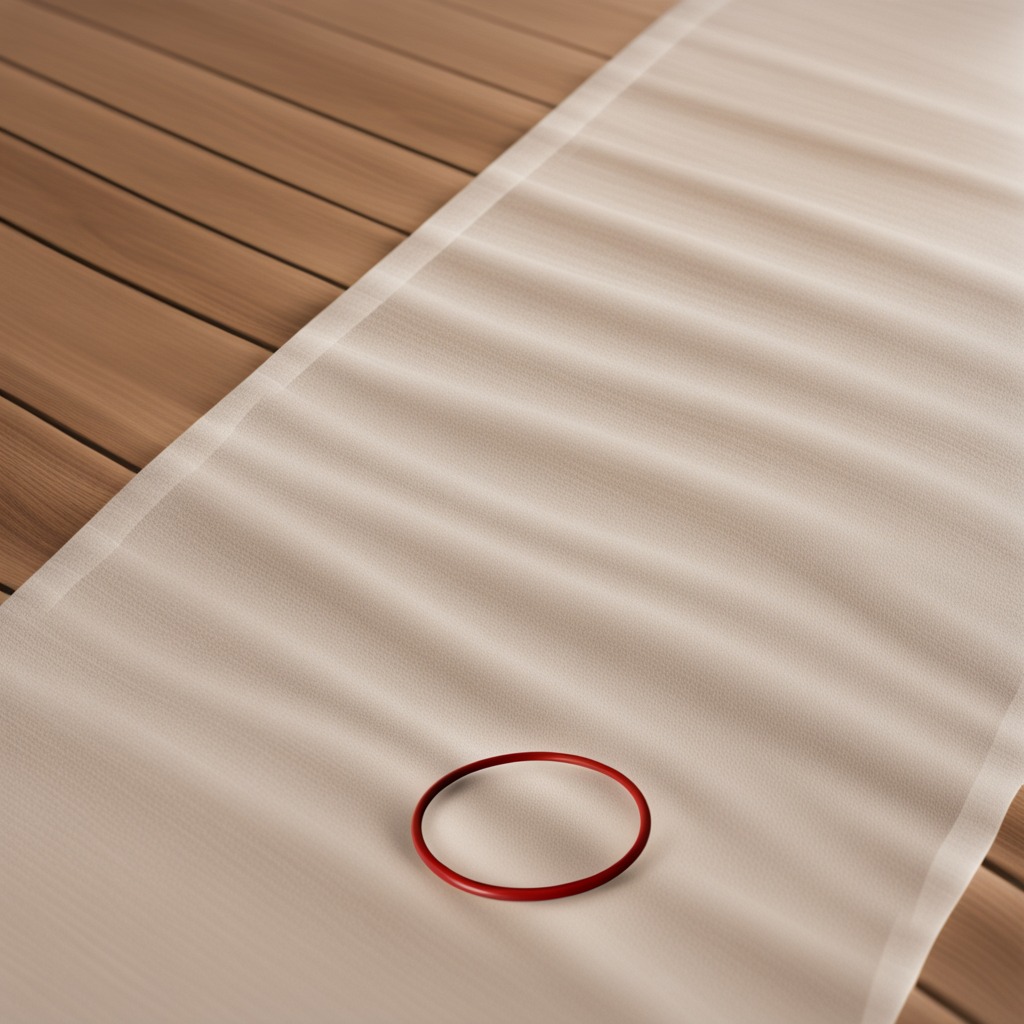
A rubber O-ring is lying on a wooden table.